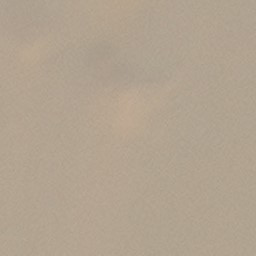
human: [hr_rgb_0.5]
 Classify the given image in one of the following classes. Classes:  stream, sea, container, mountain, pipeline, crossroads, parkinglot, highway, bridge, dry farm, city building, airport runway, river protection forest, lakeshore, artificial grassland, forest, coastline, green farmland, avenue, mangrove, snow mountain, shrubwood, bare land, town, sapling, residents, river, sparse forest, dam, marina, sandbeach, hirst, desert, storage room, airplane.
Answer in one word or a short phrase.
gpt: desert